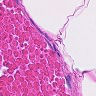
Metastatic tissue present: no